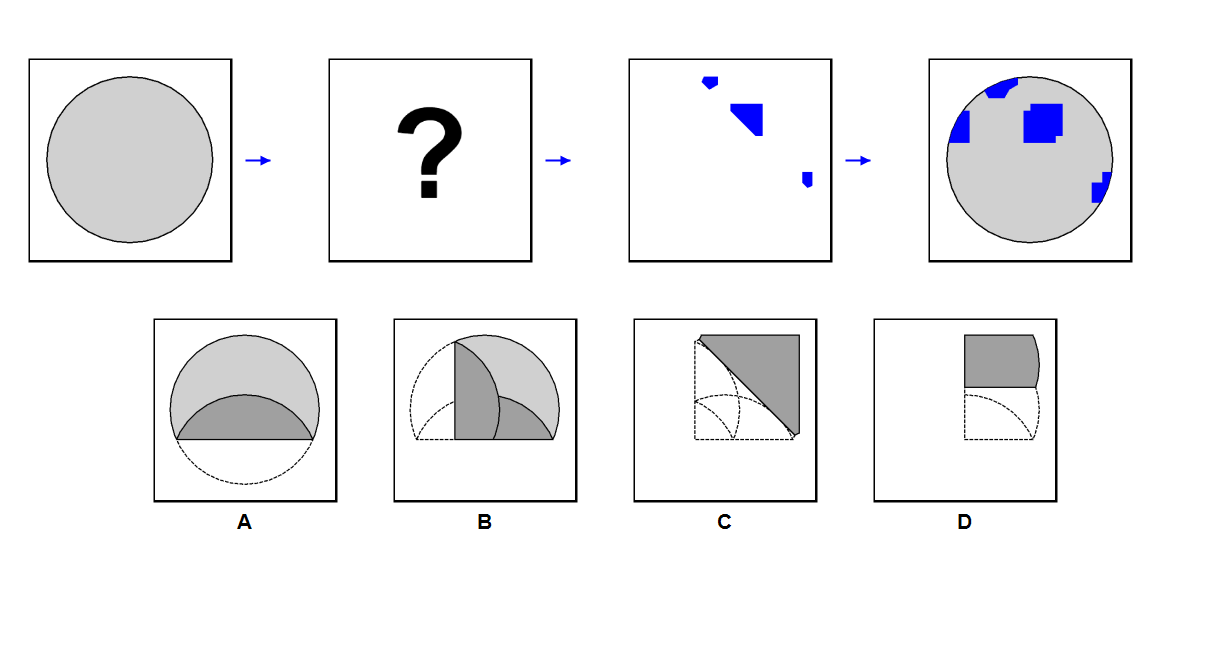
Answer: D